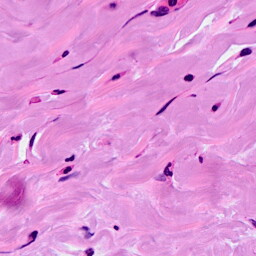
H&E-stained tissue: Breast